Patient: sex F, age 83
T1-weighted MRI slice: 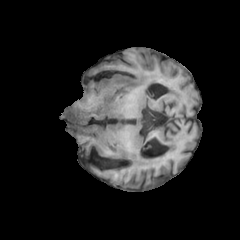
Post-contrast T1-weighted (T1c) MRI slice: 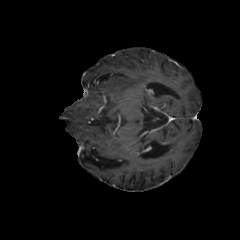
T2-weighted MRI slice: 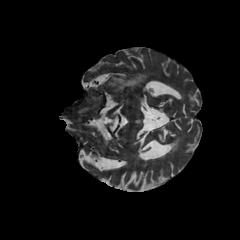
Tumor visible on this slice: yes
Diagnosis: Glioblastoma, IDH-wildtype
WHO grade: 4